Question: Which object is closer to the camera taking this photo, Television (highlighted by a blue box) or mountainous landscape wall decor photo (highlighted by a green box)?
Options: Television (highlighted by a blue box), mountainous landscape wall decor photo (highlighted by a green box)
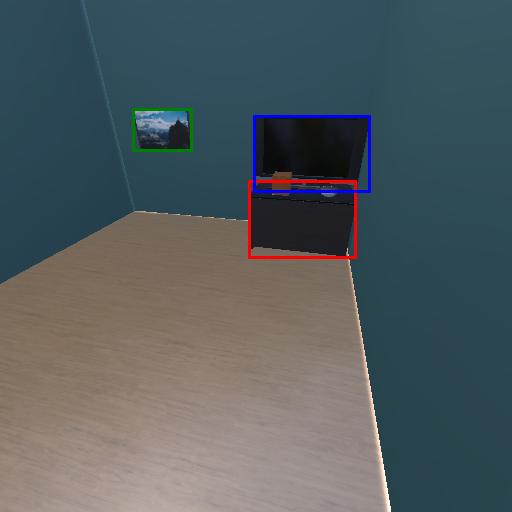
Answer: Television (highlighted by a blue box)